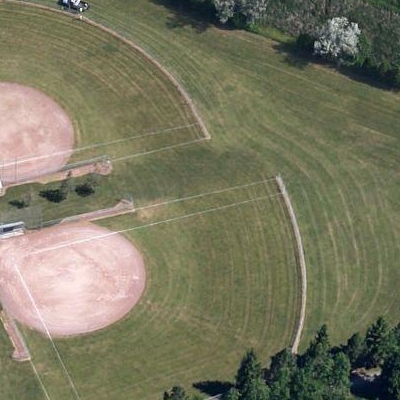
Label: aGrass